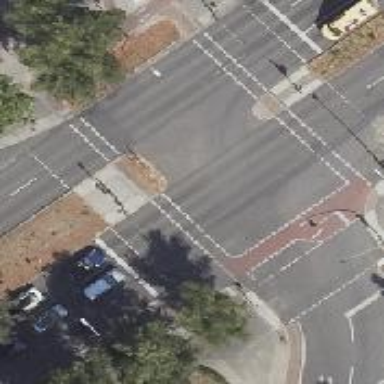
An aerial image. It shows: Secondary road with asphalt surface. There is cycle track on the right side.